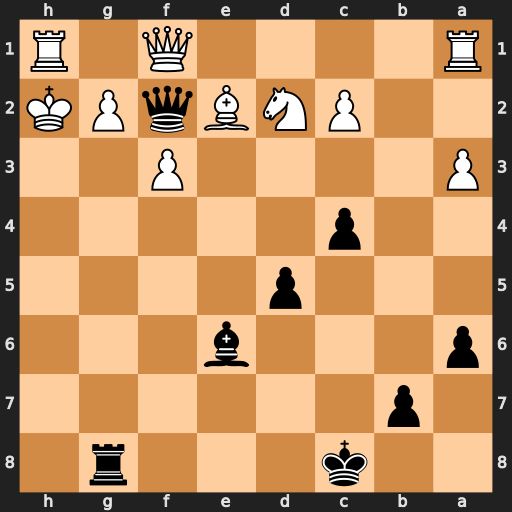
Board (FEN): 2k3r1/1p6/p3b3/3p4/2p5/P4P2/2PNBqPK/R4Q1R
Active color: b
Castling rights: -
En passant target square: -
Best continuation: Rh8#